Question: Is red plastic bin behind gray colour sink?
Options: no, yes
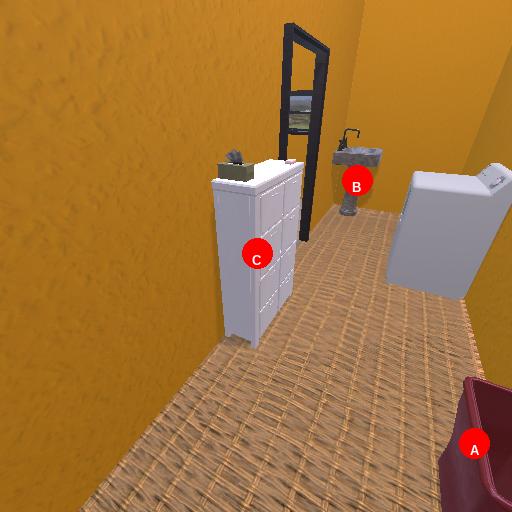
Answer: no